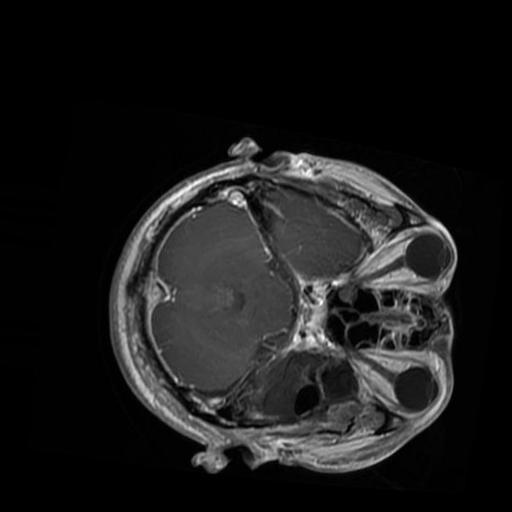
Label: brain_glioma